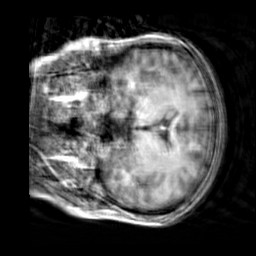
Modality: T1w
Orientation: coronal
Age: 27
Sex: female
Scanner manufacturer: siemens
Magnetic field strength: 3 T
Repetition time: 2.3 s
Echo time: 0.00303 s